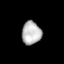
Tissue: lung
Cell type: Epithelial cells
Senescence score: 0.1987
Nuclear area (px): 438
Mean DAPI intensity: 184.377